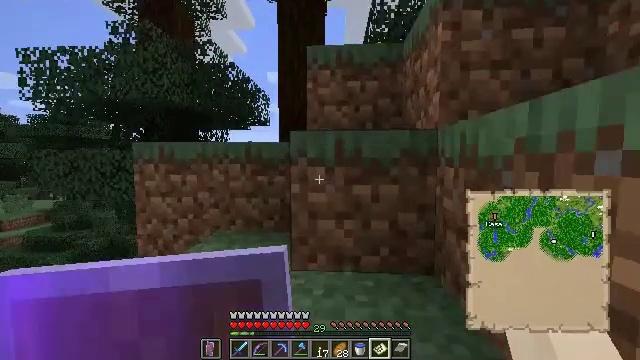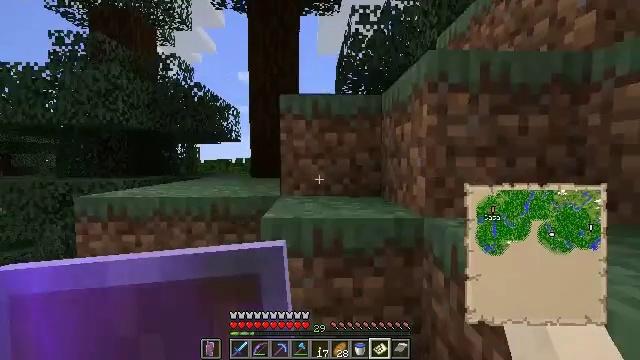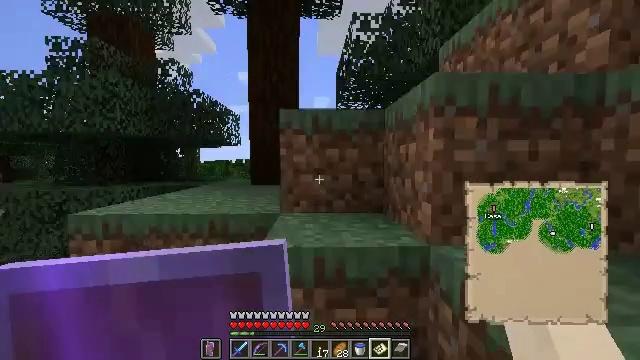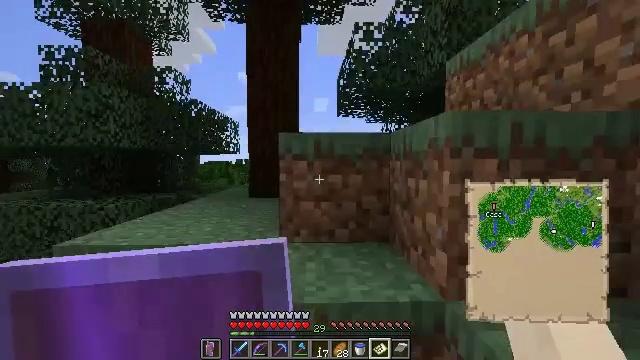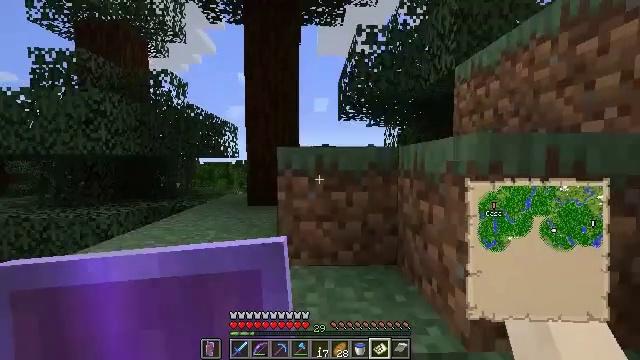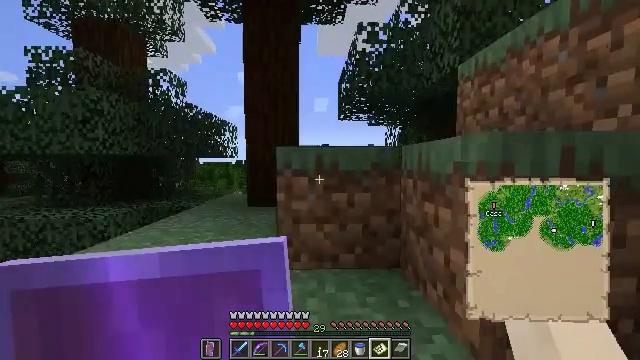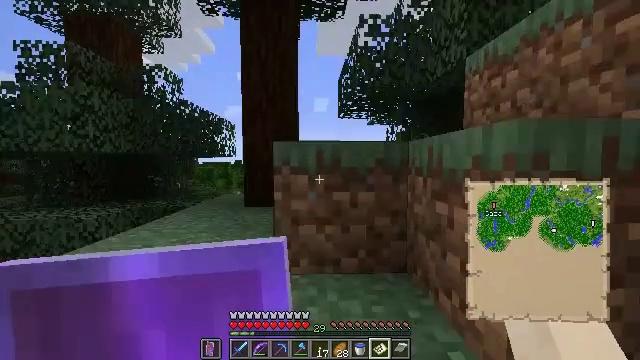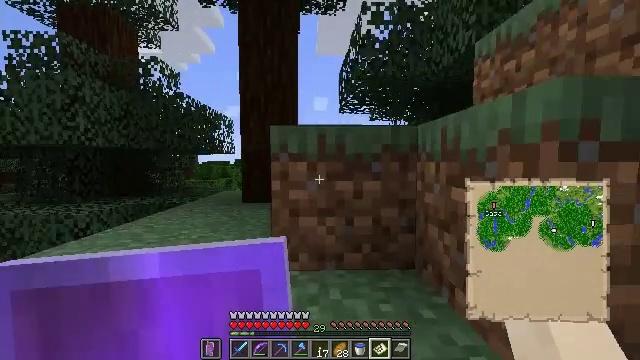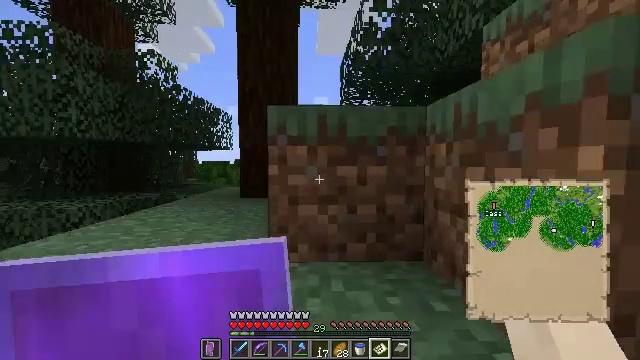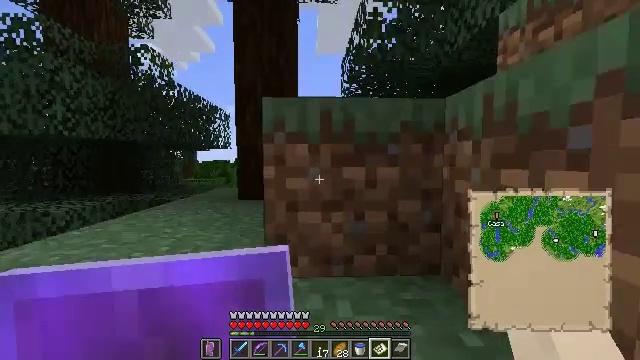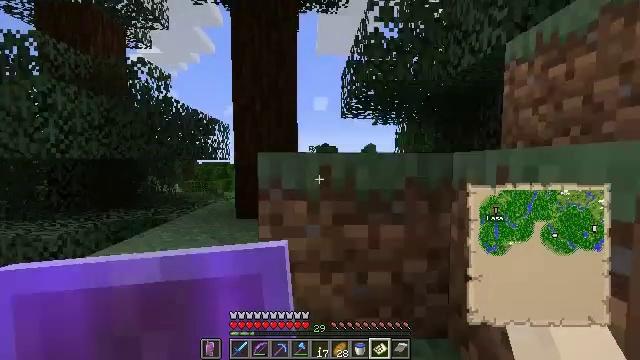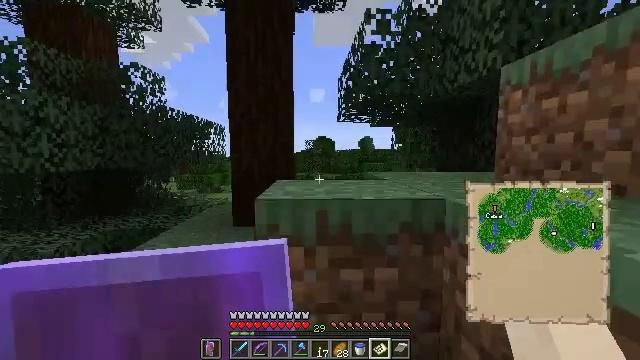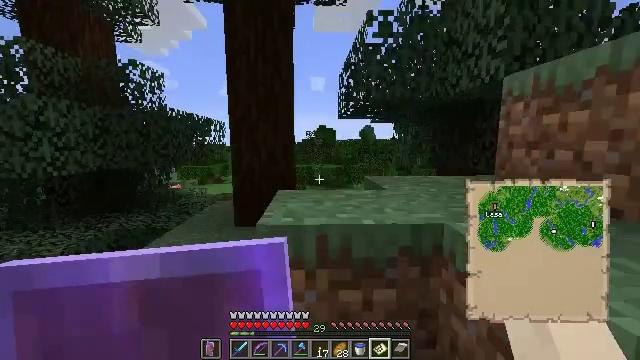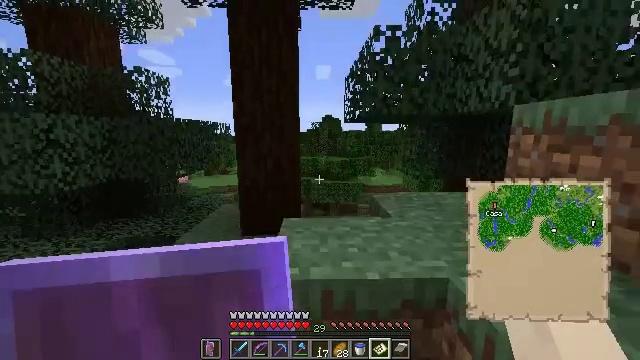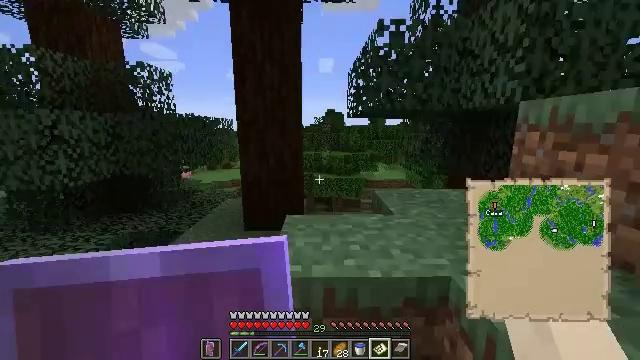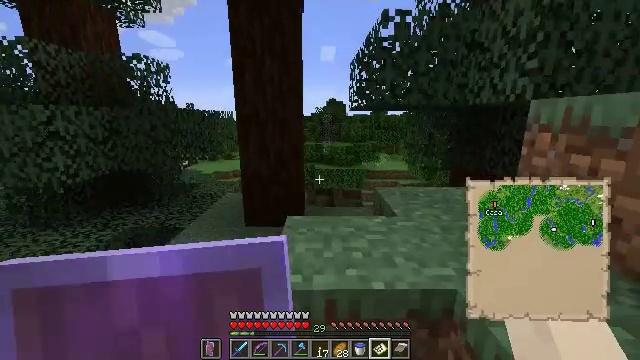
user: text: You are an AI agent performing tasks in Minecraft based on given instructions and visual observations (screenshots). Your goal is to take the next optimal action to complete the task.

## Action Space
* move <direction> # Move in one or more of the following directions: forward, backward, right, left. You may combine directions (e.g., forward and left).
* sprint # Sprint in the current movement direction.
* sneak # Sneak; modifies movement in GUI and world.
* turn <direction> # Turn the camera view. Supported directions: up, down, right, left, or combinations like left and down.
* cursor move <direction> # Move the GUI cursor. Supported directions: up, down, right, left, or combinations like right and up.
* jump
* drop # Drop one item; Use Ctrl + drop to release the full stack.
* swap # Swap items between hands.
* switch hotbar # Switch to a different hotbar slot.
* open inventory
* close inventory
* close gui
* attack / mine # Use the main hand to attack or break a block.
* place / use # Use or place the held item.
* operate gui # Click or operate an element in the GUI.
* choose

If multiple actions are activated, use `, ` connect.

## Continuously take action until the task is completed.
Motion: motion action
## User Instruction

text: Mine the gold block with a pickaxe.
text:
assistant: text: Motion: move forward, turn right, jump
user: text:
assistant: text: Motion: move forward, jump
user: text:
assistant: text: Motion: move forward
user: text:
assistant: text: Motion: move forward
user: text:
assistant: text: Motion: move forward
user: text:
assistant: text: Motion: move forward
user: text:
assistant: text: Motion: move forward
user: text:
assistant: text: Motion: move forward
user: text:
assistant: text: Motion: move forward
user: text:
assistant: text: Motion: move forward, jump
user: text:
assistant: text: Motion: move forward, turn down, jump
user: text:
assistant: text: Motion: move forward, turn down, jump
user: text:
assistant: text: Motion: move forward, turn left and down
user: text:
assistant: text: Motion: move forward, turn down
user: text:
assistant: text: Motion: move forward, turn down
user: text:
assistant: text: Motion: move forward, turn down
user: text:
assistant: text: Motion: move forward
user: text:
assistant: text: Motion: move forward
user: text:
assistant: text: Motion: move forward, jump
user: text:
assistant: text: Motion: move forward, turn down, jump
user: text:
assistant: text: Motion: move forward, turn down, jump
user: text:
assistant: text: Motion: move forward
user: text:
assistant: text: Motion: move forward, turn down
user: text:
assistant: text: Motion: move forward, turn down
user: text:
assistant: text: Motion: move forward, turn down
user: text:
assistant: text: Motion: move forward, turn down
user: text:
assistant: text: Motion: move forward
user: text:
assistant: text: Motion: move forward
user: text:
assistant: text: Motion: move forward
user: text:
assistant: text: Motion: move forward